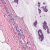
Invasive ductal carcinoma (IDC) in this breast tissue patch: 1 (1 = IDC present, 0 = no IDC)